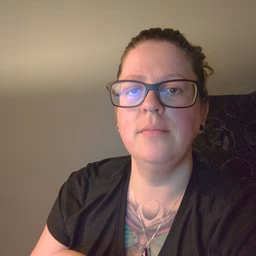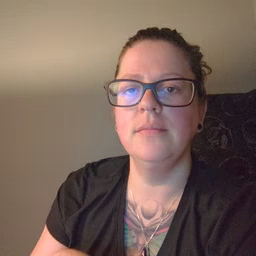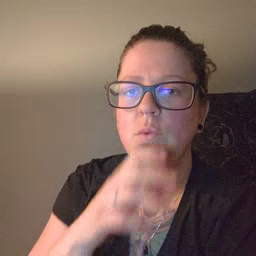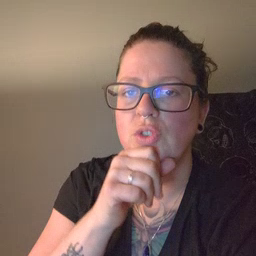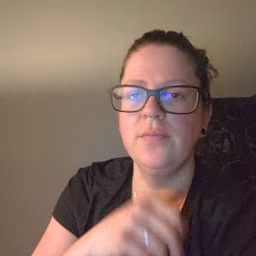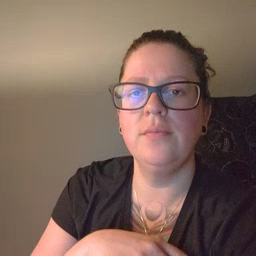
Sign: orange